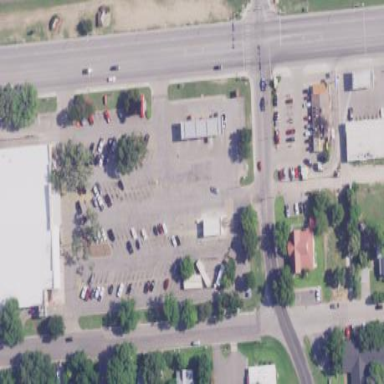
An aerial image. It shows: Retail area.